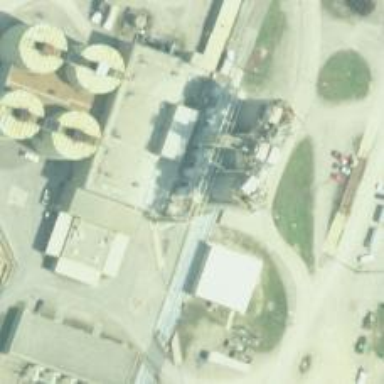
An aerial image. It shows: Silo.